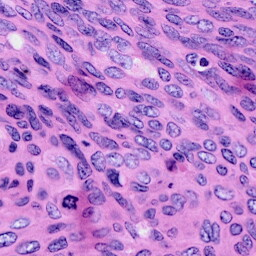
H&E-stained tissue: Cervix